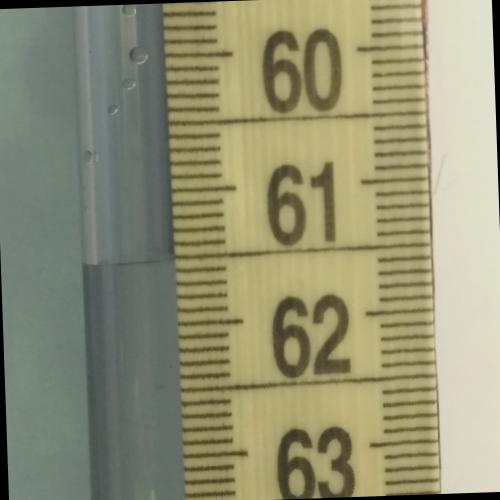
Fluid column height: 61.5 cm